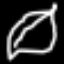
Label: leaf